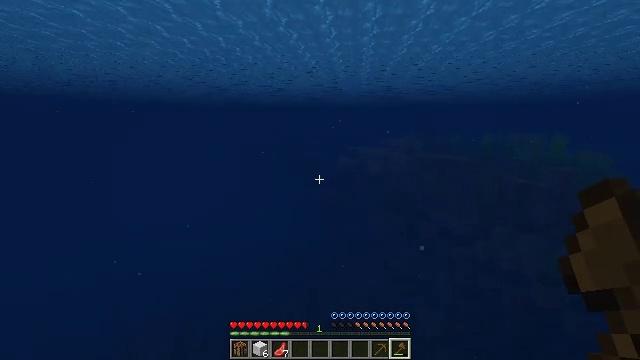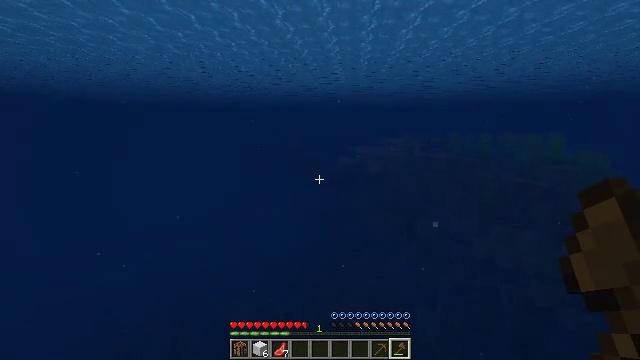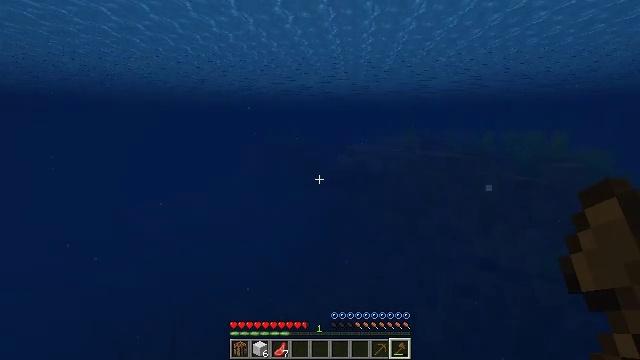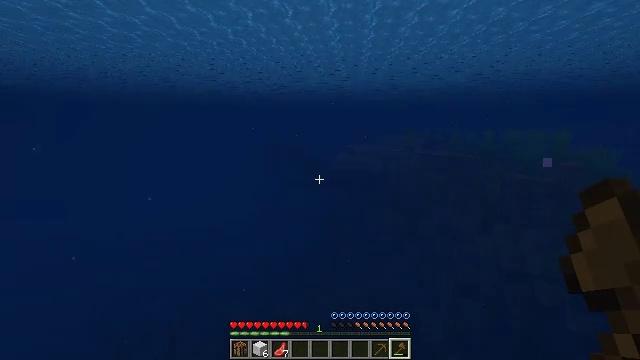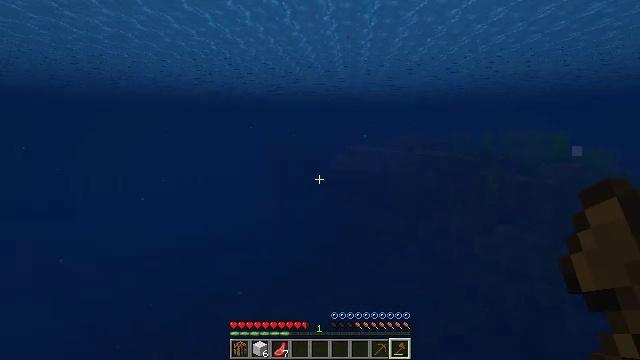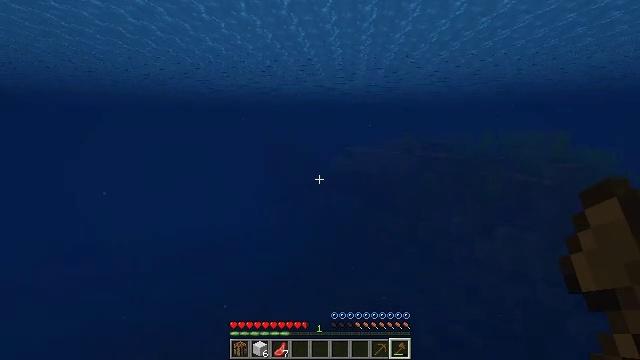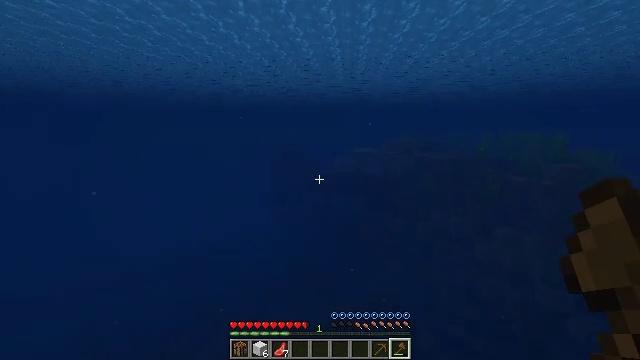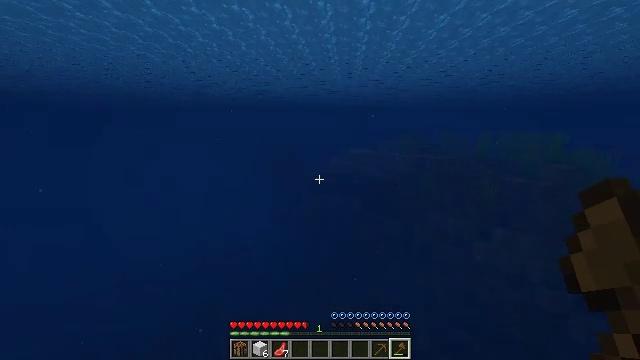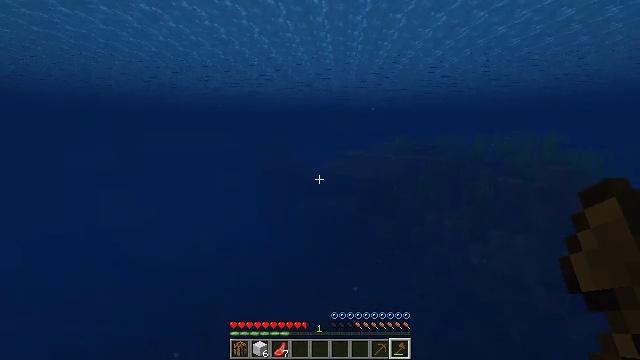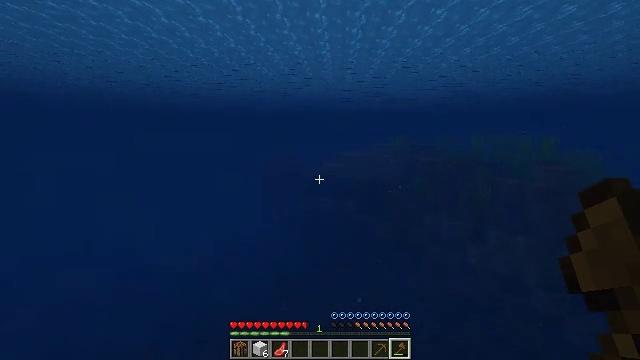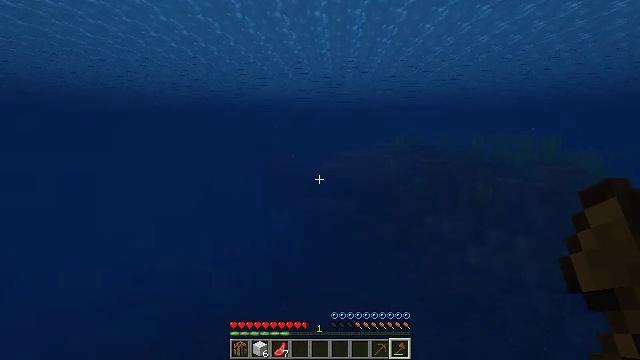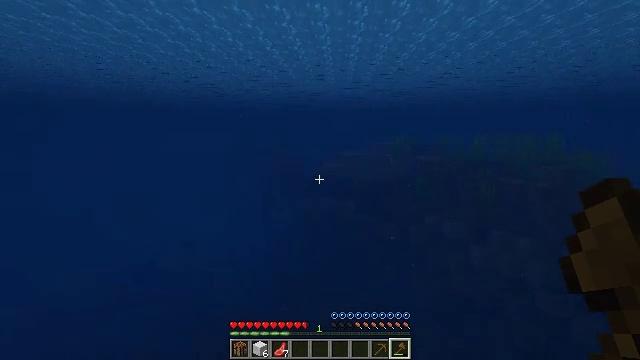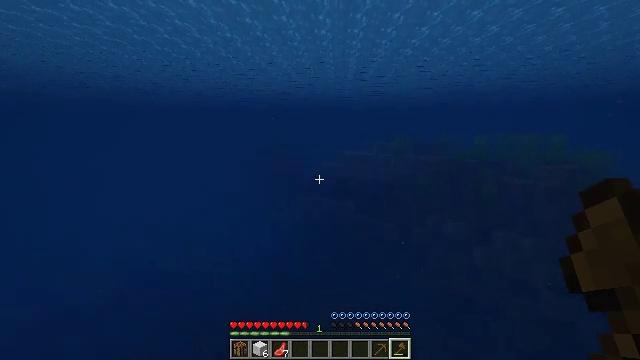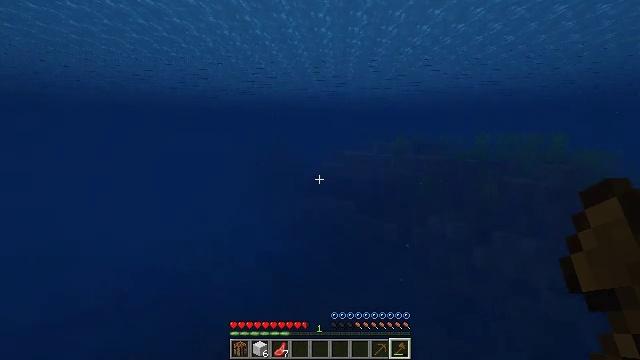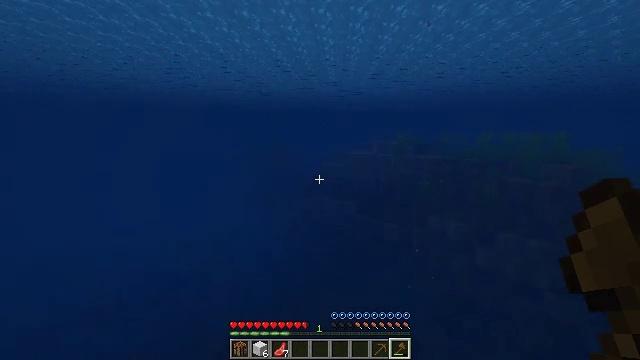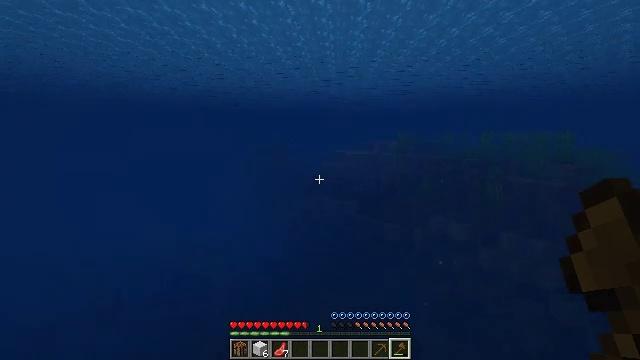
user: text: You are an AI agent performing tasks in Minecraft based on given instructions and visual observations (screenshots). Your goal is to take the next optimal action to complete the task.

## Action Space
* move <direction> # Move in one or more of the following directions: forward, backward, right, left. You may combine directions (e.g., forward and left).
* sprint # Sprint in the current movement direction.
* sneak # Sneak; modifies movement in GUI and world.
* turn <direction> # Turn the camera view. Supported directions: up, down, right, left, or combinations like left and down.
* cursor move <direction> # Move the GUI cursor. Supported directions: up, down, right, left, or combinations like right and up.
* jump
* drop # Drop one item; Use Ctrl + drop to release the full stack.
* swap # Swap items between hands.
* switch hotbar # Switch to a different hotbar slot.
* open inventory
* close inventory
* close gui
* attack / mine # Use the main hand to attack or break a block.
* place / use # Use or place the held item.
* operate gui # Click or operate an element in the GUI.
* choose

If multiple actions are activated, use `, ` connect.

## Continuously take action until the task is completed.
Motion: motion action
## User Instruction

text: Dive and mine the kelp.
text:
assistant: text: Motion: move forward
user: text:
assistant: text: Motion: move forward
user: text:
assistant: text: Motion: move forward
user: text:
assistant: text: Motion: move forward
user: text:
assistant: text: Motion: move forward
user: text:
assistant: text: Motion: move forward
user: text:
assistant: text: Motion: move forward
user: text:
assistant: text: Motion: move forward, turn right
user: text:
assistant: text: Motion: move forward
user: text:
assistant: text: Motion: move forward
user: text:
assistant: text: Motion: move forward
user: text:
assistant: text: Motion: move forward
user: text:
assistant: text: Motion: move forward
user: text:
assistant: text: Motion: move forward
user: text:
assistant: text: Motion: move forward
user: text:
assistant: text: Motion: move forward
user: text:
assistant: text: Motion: move forward
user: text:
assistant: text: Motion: move forward
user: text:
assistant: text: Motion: move forward
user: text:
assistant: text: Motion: move forward
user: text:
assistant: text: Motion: move forward
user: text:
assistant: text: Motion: move forward
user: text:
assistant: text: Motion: move forward, turn left and down
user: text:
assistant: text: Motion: move forward
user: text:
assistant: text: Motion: move forward
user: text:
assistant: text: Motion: move forward
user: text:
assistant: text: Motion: move forward
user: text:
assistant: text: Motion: move forward
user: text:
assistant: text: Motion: move forward
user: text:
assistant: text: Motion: move forward